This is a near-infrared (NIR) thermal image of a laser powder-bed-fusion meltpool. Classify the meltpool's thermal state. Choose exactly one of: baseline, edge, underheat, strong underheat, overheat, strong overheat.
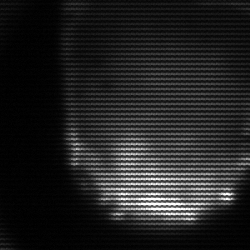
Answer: edge